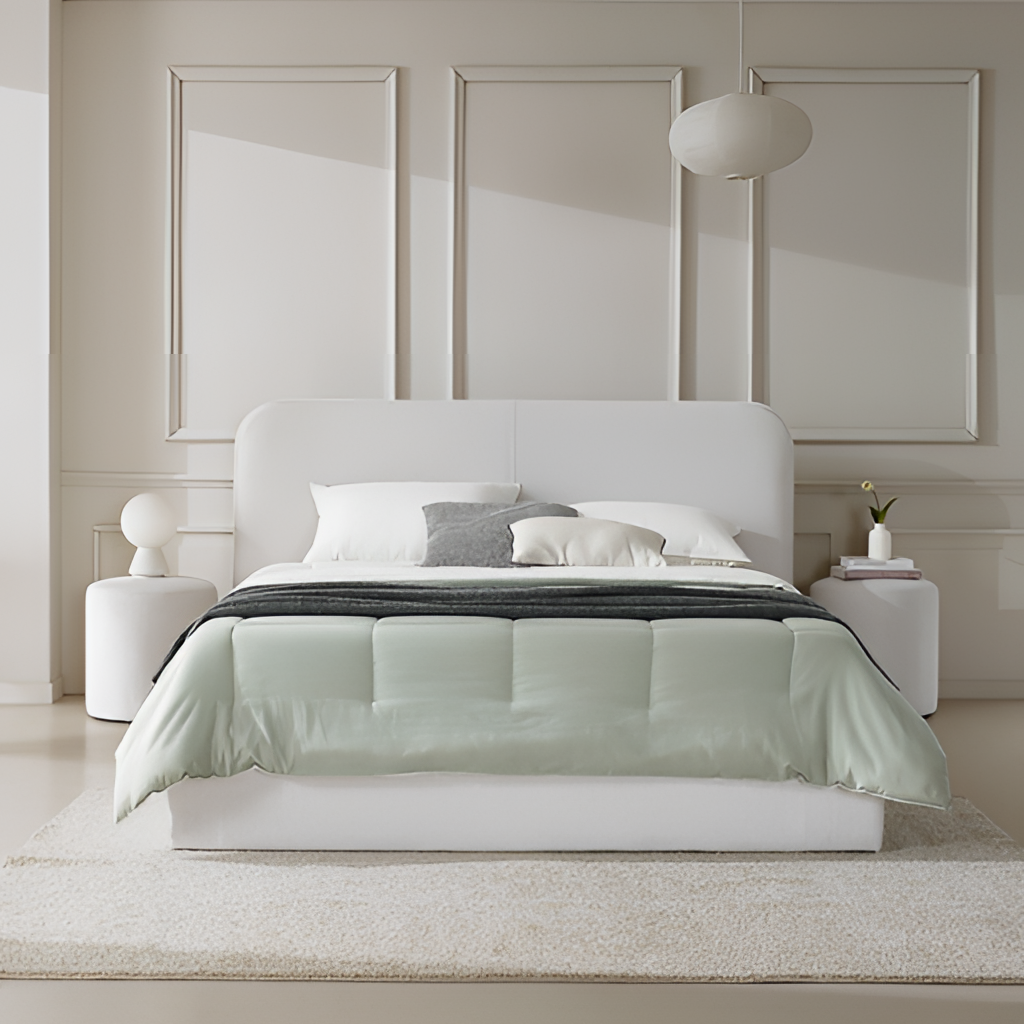
white fabric bed, bedroom, carpet flooring, with plain pattern, contemporary, paint wallpaper, with solid pattern